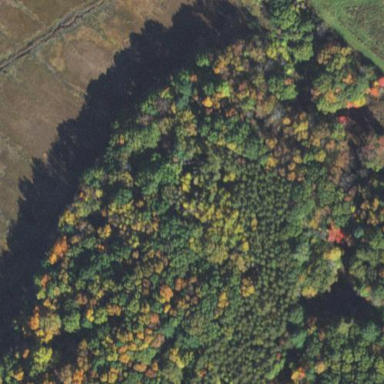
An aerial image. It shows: Mixed woodland area with various types of wood.